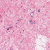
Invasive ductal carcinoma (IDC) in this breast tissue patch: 0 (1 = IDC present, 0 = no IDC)